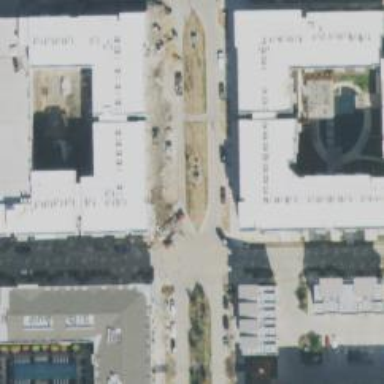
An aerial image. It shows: Residential road with separate sidewalk.